Field crop: maize
Growth stage: 2
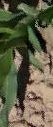
Species: maize